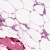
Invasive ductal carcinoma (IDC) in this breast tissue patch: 0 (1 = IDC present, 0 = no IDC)